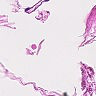
Metastatic tissue present: no